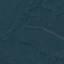
Label: Forest